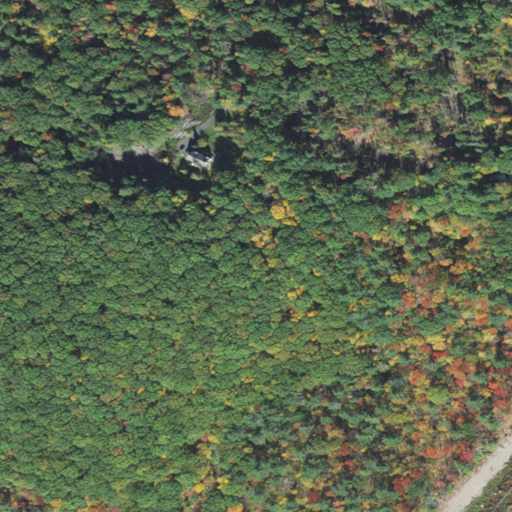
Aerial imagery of mountain in Massachusetts named Roman T Hill containing deciduous forest, mixed forest, evergreen forest, open development, and grassland